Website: lowes
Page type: cart
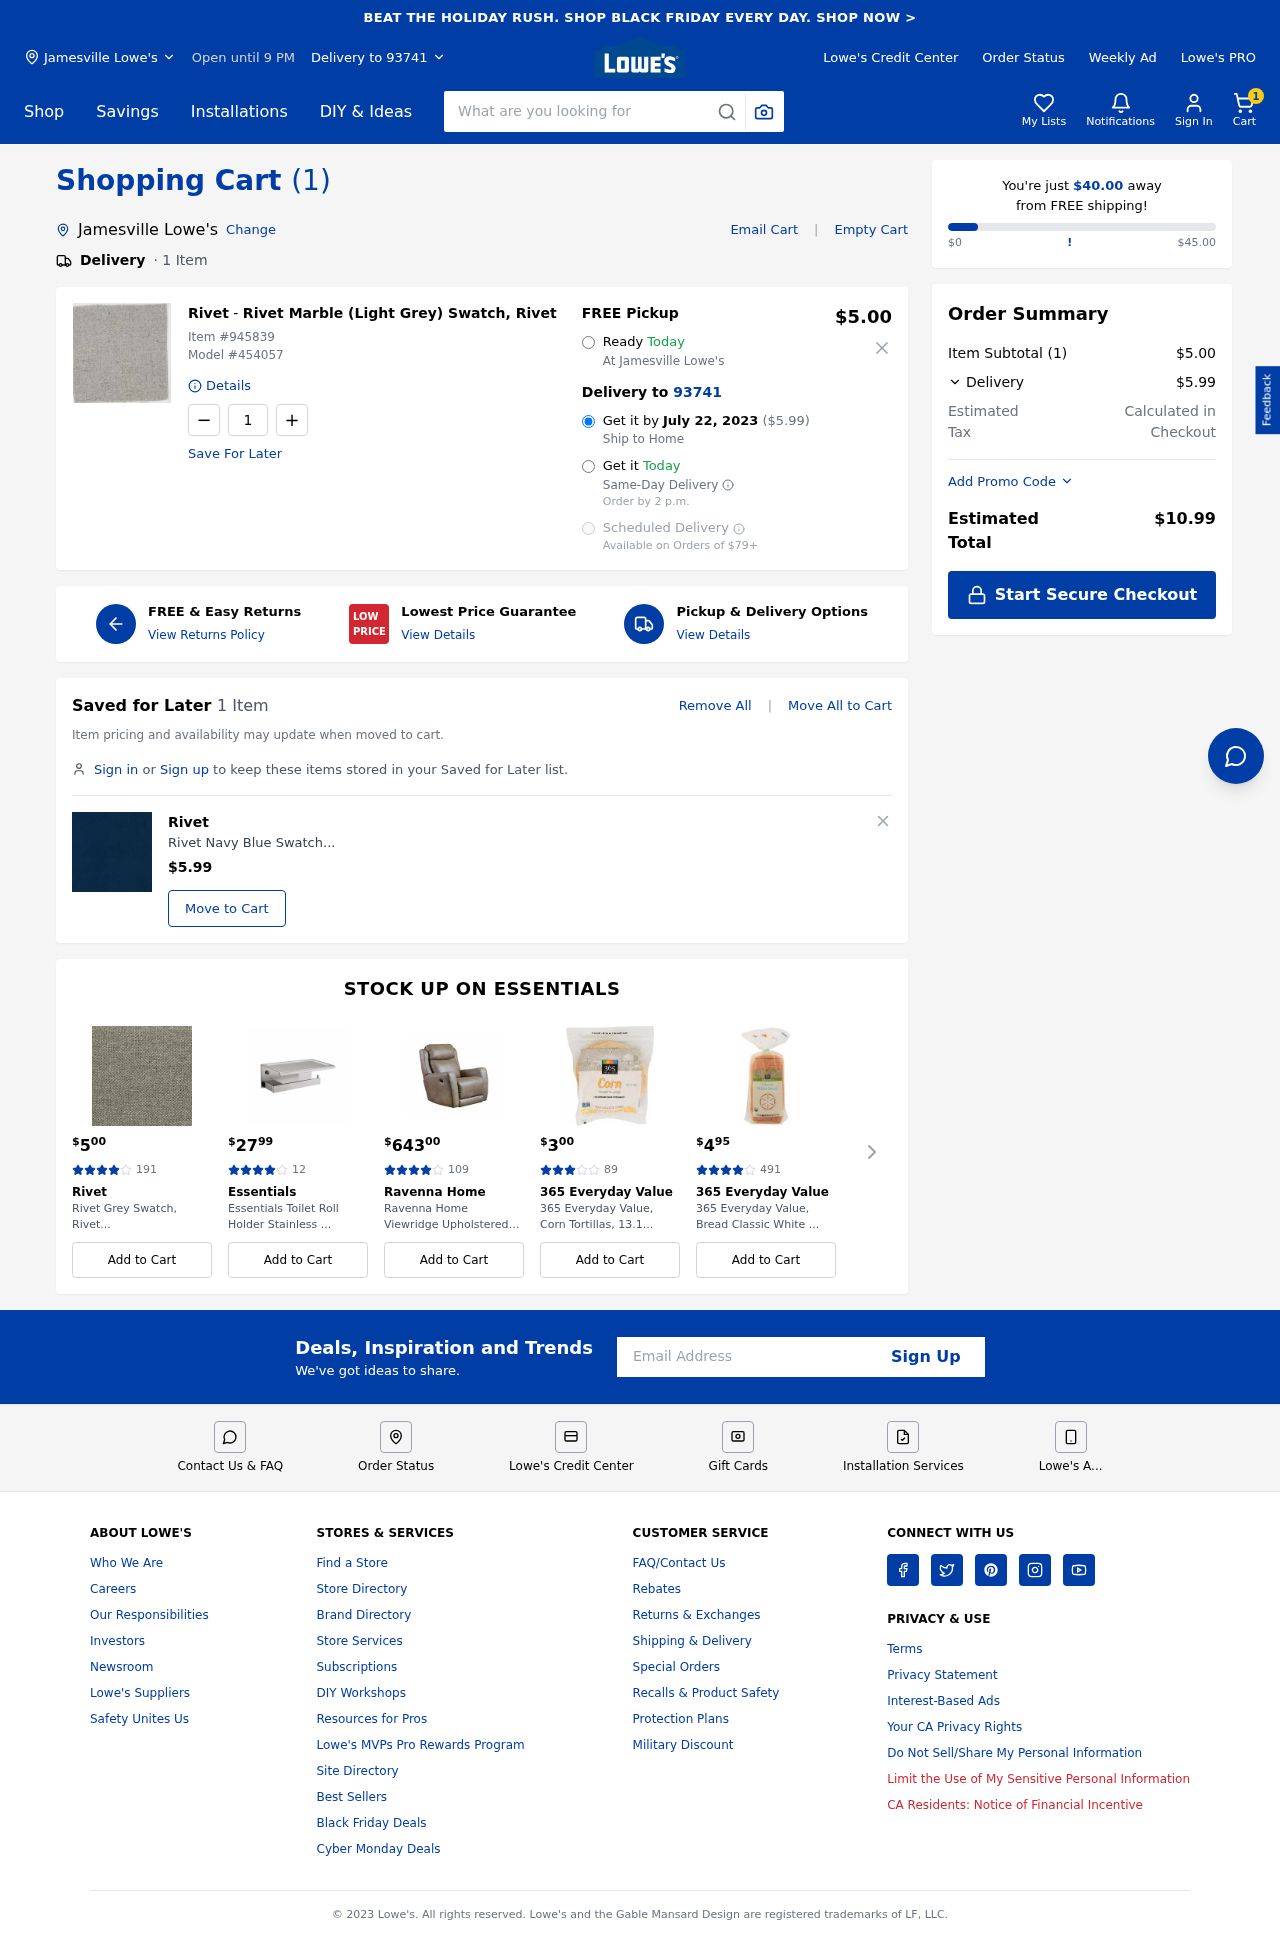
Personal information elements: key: PII_CITY
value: Jamesville Lowe's
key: PII_EMAIL
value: ssmith@gmail.com
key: PII_POSTCODE
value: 93741
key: PII_CITY2
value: Jamesville Lowe's
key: PII_CITY3
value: Jamesville
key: PII_POSTCODE2
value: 93741
Product elements: key: PRODUCT1_BRAND
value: Rivet
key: PRODUCT1_NAME
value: Rivet Marble (Light Grey) Swatch, Rivet
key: PRODUCT1_PRICE
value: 5
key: PRODUCT1_QUANTITY
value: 1
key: PRODUCT2_BRAND
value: Rivet
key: PRODUCT2_NAME
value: Rivet Navy Blue Swatch
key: PRODUCT2_PRICE
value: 5.99
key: PRODUCT1_ITEM_NUMBER
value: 945839
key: PRODUCT1_MODEL_NUMBER
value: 454057
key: PRODUCT3_PRICE
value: $500
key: PRODUCT3_NUM_RATINGS
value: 191
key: PRODUCT3_BRAND
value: Rivet
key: PRODUCT3_NAME
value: Rivet Grey Swatch, Rivet...
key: PRODUCT4_PRICE
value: $2799
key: PRODUCT4_NUM_RATINGS
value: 12
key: PRODUCT4_BRAND
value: Essentials
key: PRODUCT4_NAME
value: Essentials Toilet Roll Holder Stainless ...
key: PRODUCT5_PRICE
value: $64300
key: PRODUCT5_NUM_RATINGS
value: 109
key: PRODUCT5_BRAND
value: Ravenna Home
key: PRODUCT5_NAME
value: Ravenna Home Viewridge Upholstered Recli...
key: PRODUCT6_PRICE
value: $300
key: PRODUCT6_NUM_RATINGS
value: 89
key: PRODUCT6_BRAND
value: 365 Everyday Value
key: PRODUCT6_NAME
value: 365 Everyday Value, Corn Tortillas, 13.1...
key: PRODUCT7_PRICE
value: $495
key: PRODUCT7_NUM_RATINGS
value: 491
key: PRODUCT7_BRAND
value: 365 Everyday Value
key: PRODUCT7_NAME
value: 365 Everyday Value, Bread Classic White ...
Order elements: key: ORDER_NUM_ITEMS
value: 1
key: ORDER_DELIVERY_DATE
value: July 22, 2023
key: ORDER_SHIPPING_COST2
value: $5.99
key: ORDER_SHIPPING_AWAY
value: $40.00
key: ORDER_SUBTOTAL
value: $5.00
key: ORDER_SHIPPING_COST
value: $5.99
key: ORDER_TOTAL
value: $10.99
Search elements: key: HEADER_SEARCH
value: What are you looking for
Other elements: key: SAVED_NUM_ITEMS
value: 1 Item